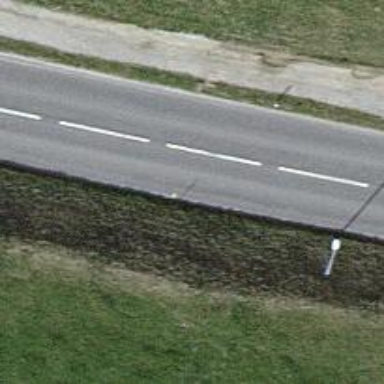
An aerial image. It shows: Secondary road.